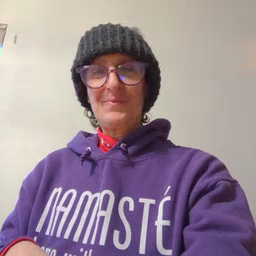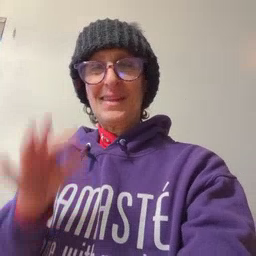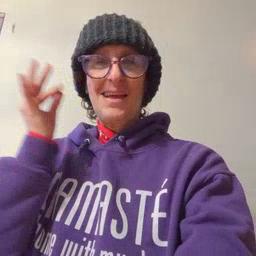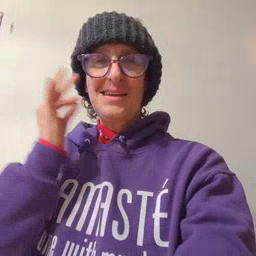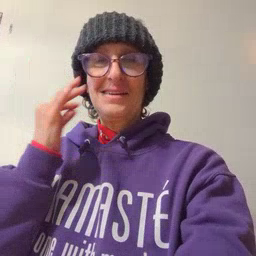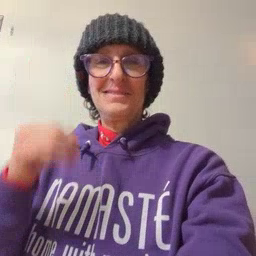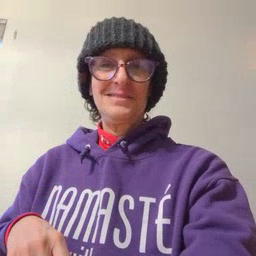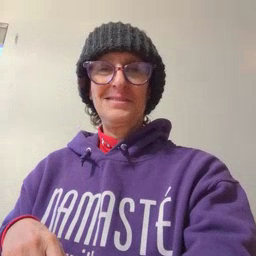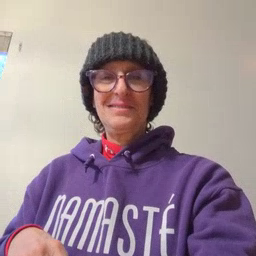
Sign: cat